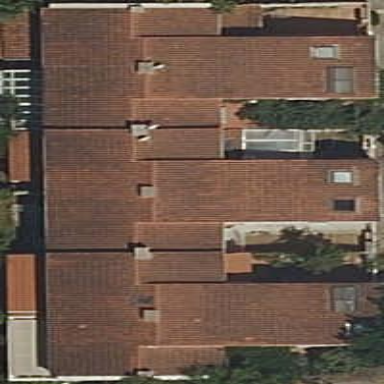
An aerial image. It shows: Terrace building.